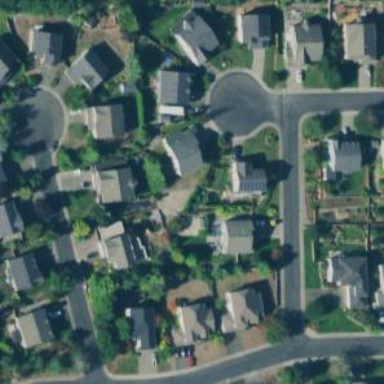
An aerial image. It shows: Neighborhood.